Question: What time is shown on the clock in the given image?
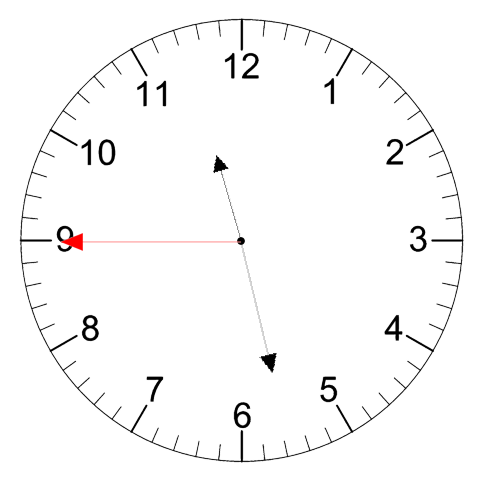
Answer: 11:27:45